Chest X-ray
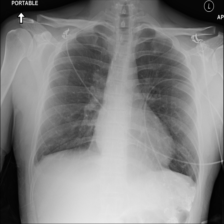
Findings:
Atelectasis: negative
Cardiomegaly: negative
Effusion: negative
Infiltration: negative
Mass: negative
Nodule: negative
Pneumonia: negative
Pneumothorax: negative
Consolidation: negative
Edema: negative
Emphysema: negative
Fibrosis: negative
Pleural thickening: negative
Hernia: negative